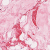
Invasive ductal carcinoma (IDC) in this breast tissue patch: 0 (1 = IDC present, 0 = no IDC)